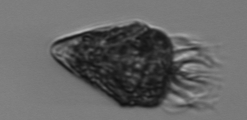
Label: Strombidium_morphotype2